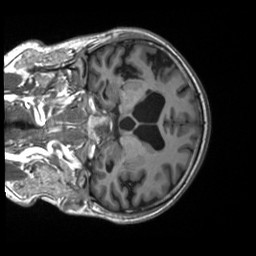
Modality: T1w
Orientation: coronal
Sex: male
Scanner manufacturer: siemens
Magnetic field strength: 3 T
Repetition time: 2.3 s
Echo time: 0.00226 s